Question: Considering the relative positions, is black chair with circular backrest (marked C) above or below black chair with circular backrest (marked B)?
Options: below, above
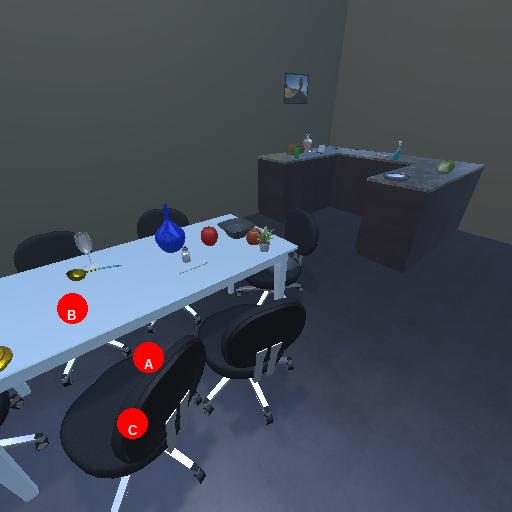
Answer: below